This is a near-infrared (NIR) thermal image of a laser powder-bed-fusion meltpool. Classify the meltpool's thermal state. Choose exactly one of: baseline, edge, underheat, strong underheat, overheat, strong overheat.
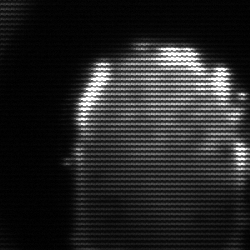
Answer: baseline